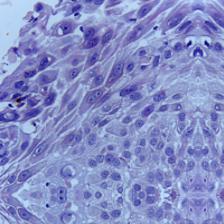
Diagnosis: OSCC